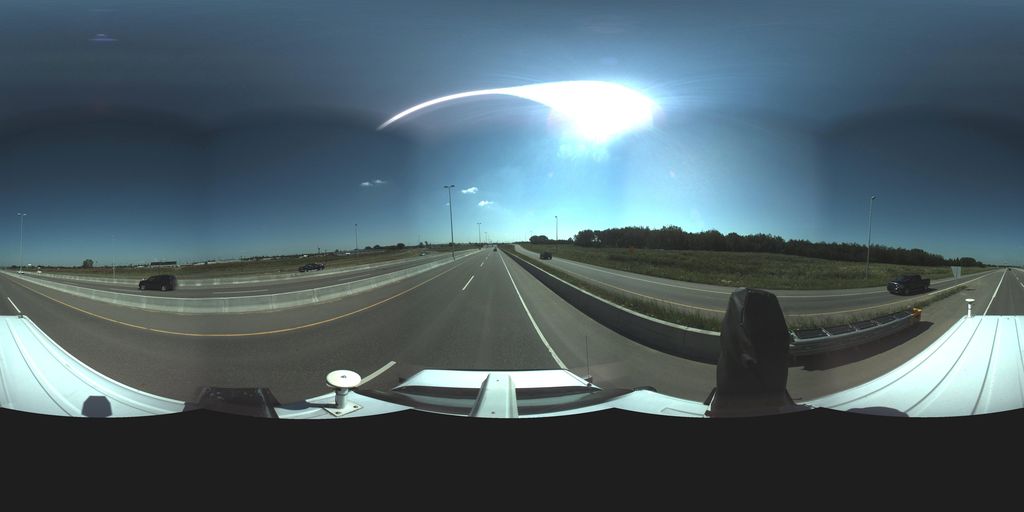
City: saskatoon